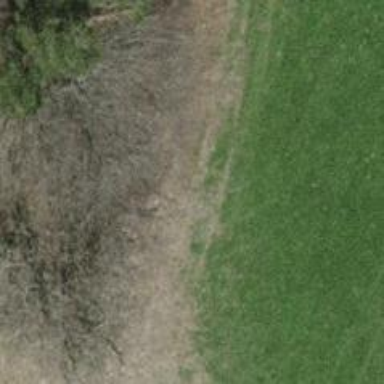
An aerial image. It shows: Grass path.